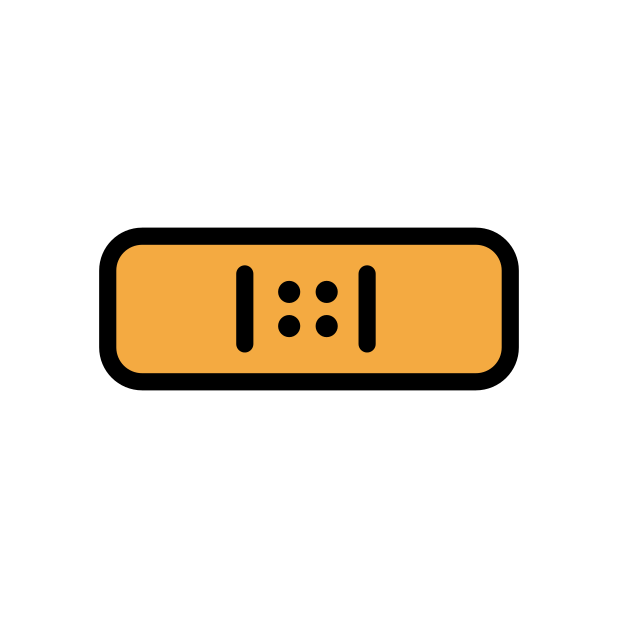
plaster